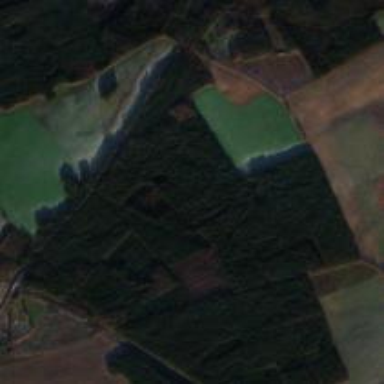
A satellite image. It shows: Forest with mix of leaf types.